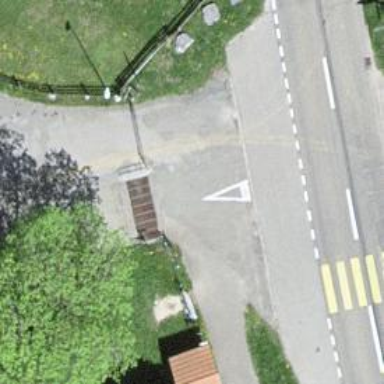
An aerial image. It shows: Guidepost with cattle grid barrier.